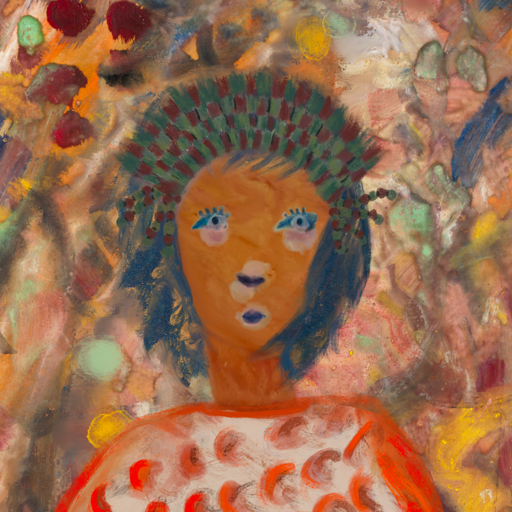
Background: Mother_And_Son_Mother, Head And Neck Front: Pious_Lady, Face Front: Hill_Girl, Bust: Rupkatha, Hair Front: InTheSun, Head Accessory: After_Raid_Crown, Second Necklace: Blank, Necklace: Blank, Baby: Blank